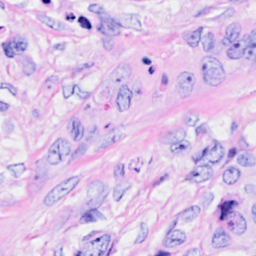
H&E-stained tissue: Breast